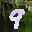
Label: 9